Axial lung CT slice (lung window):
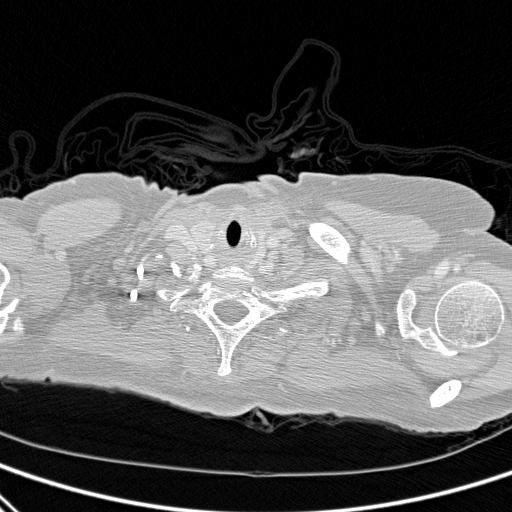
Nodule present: no